Here is a 2-D grayscale rendering of raw bearing vibration samples (signal-to-image). Based on the visible evidence, which condition applies: normal, inner_race, outer_race, ball?
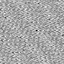
Answer: outer_race